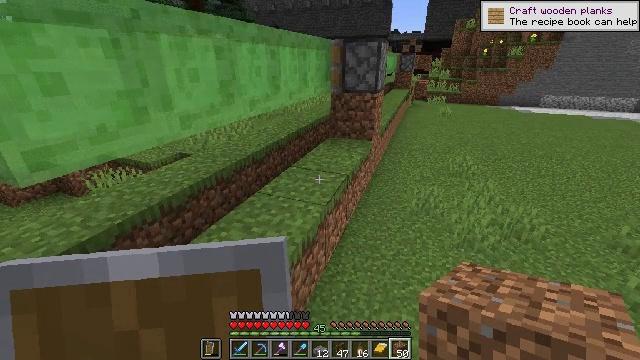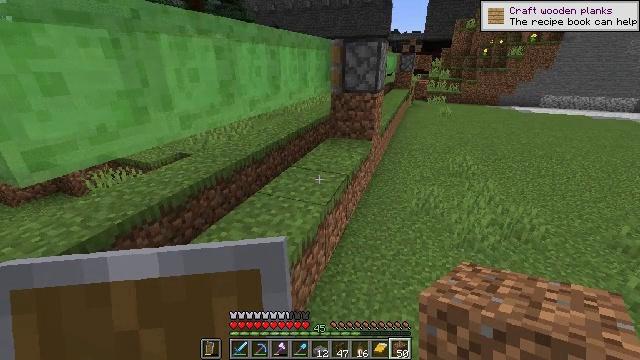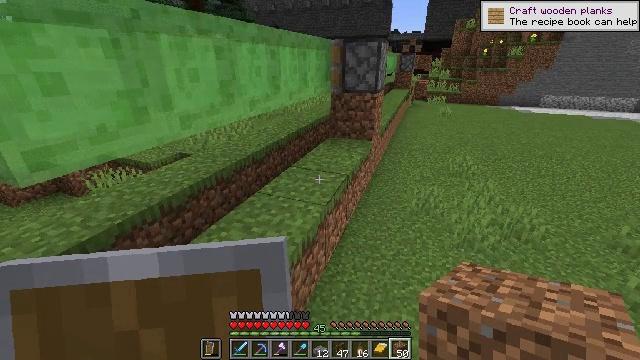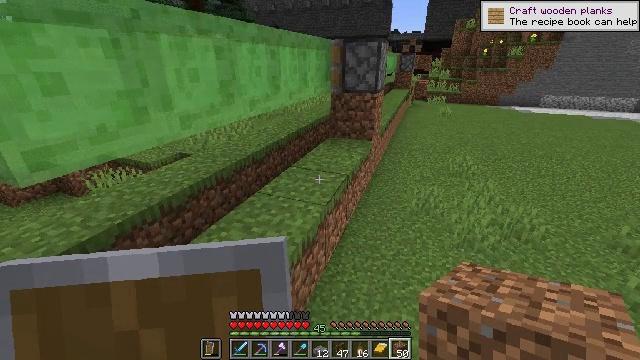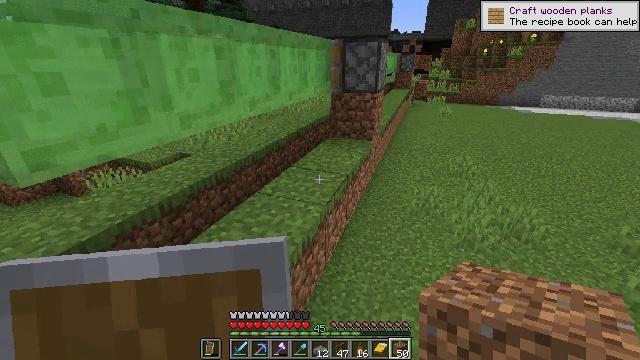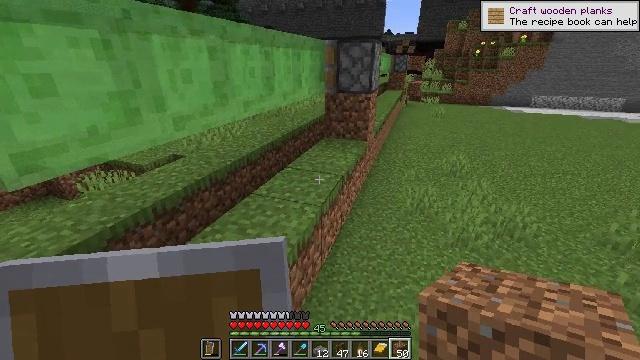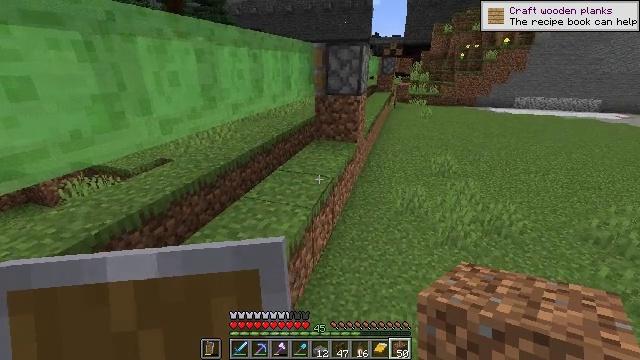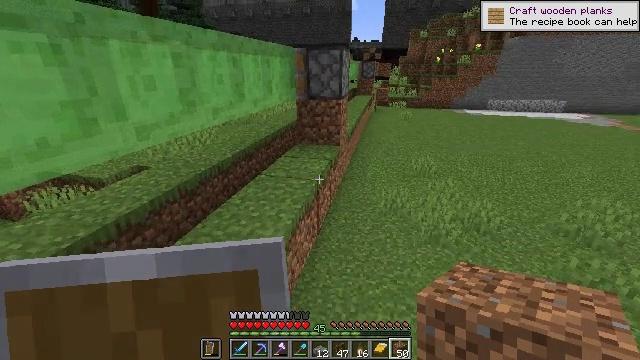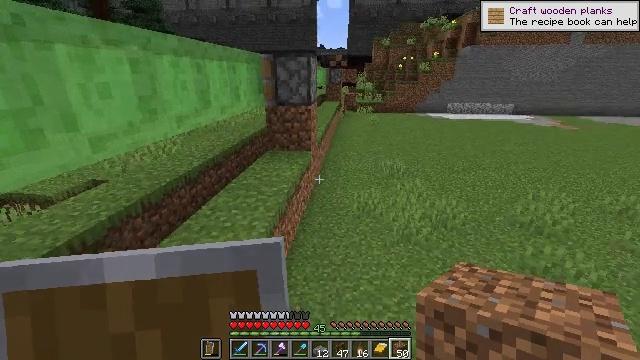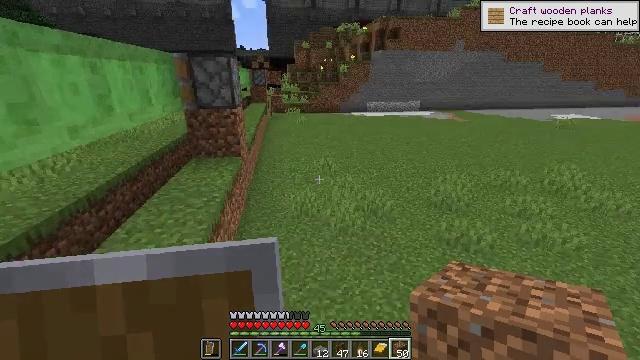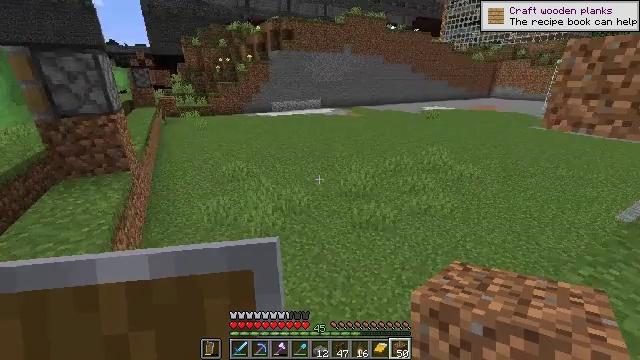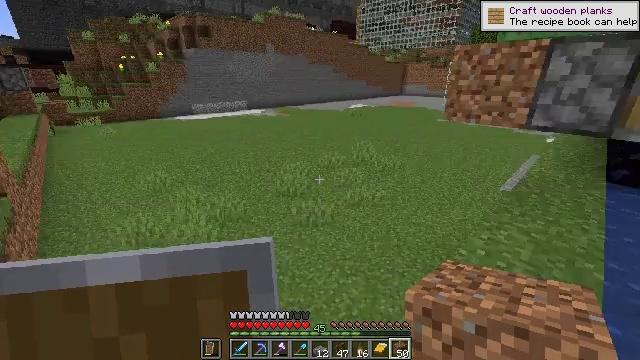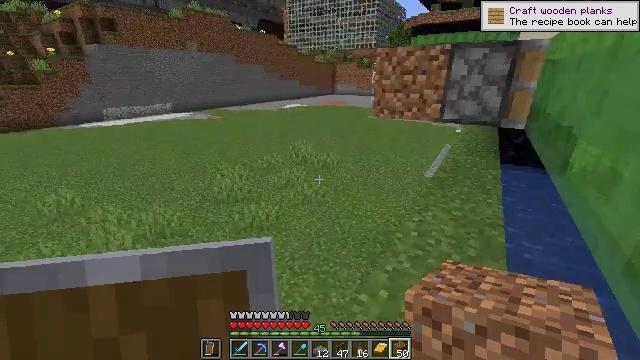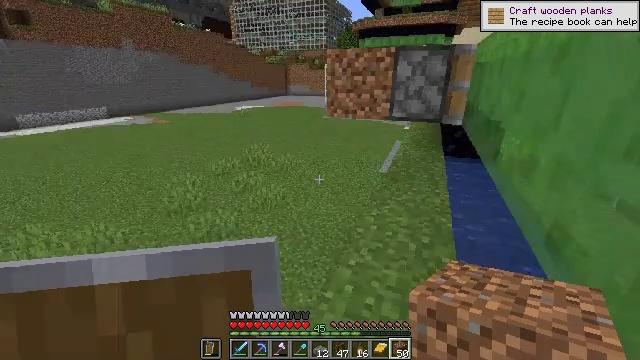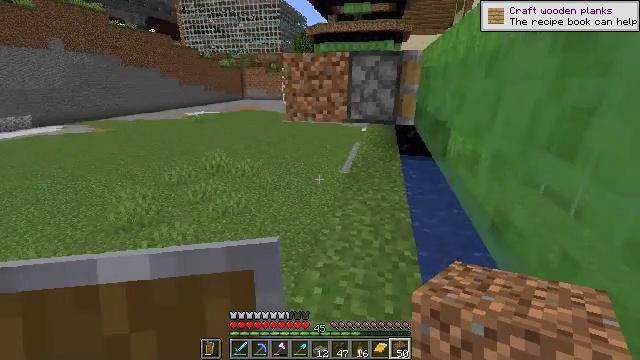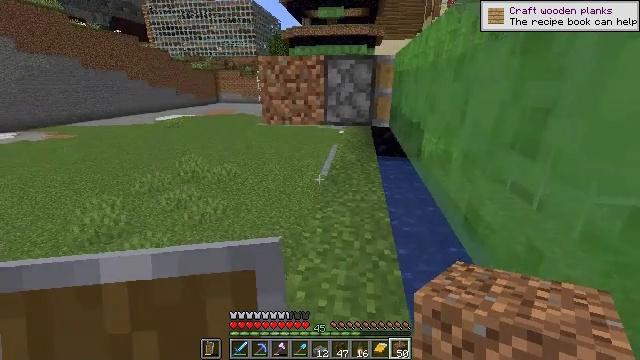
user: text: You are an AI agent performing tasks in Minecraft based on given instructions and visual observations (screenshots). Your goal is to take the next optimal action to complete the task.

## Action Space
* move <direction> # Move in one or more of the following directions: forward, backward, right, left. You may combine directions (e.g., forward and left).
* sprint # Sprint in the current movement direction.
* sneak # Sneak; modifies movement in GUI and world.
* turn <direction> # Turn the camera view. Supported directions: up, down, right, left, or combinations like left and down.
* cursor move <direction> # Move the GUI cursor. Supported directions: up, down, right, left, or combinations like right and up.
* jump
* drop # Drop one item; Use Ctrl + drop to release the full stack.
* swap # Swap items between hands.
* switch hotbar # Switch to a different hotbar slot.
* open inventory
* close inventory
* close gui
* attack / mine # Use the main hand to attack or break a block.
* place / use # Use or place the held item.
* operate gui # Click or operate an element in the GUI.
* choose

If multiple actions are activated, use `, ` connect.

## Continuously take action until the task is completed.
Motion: motion action
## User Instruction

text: Retrieve slime block by mining it.
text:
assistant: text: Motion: no_op
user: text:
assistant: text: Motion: no_op
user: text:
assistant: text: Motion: no_op
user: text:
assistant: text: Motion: no_op
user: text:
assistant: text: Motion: turn right
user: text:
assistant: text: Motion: turn right
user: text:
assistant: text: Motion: turn right
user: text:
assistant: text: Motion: turn right and up
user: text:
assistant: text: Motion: turn right
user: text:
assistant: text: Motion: turn right
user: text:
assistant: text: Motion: turn right
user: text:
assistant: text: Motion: turn right
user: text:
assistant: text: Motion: turn right
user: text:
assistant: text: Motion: turn right
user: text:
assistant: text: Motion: turn right
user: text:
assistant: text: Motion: turn right
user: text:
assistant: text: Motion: no_op
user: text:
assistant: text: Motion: no_op
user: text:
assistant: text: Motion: no_op
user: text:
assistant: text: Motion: no_op
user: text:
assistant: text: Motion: no_op
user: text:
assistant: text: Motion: no_op
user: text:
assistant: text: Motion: no_op
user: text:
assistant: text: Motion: turn left
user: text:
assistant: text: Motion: turn left
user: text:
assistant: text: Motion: turn left
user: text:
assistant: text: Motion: turn left
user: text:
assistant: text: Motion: no_op
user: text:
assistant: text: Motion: no_op
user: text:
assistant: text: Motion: no_op